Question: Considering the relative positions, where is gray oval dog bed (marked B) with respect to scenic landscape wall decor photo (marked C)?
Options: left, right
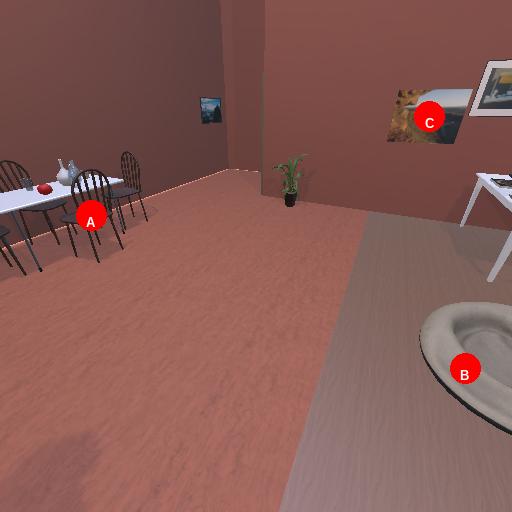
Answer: left